Question: How to enlarge the spaces in Android Studio between the code prats?

For example between "private" "and void" in the screenshot above and the tab spaces
(Like in eclipse)
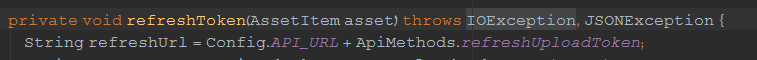
Answer: <URL>
You can put spaces in specific places where you want based on coding style.